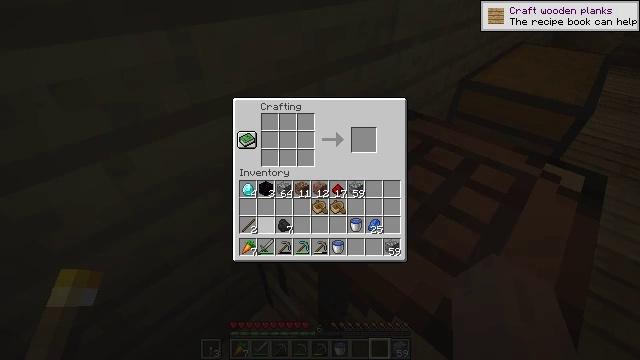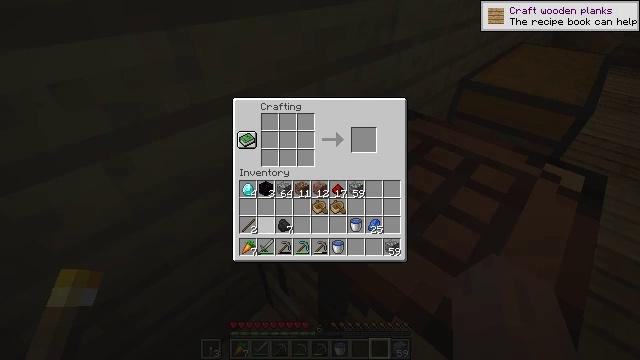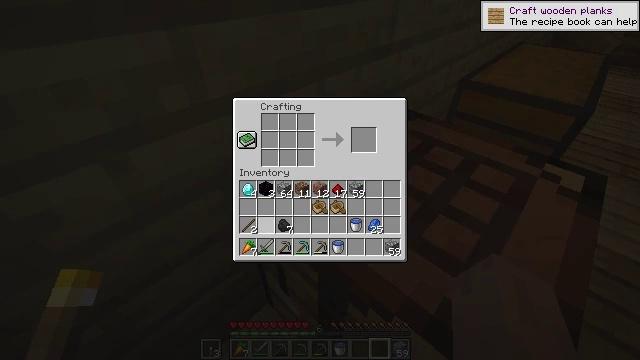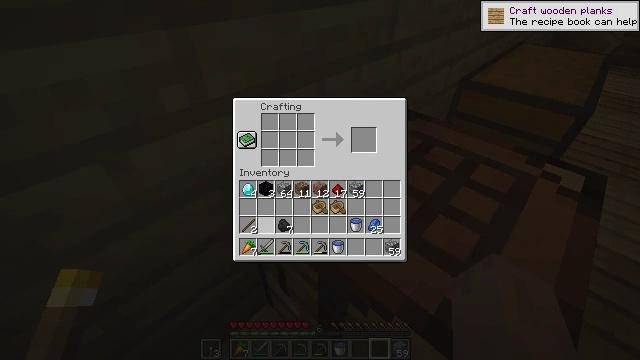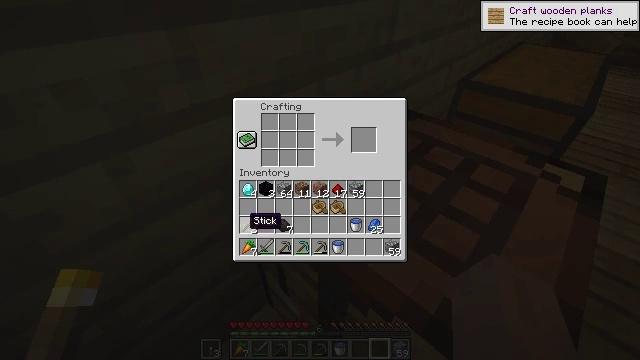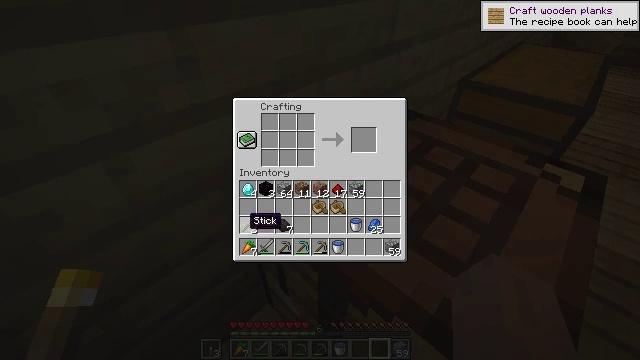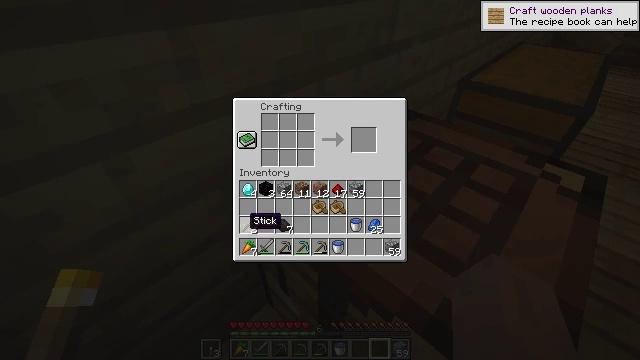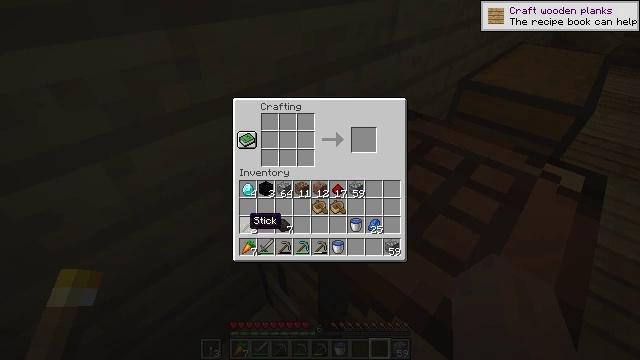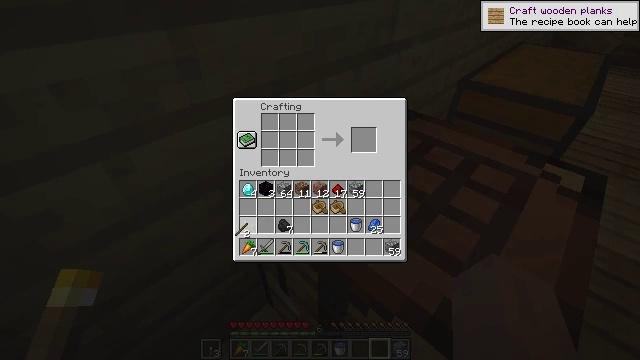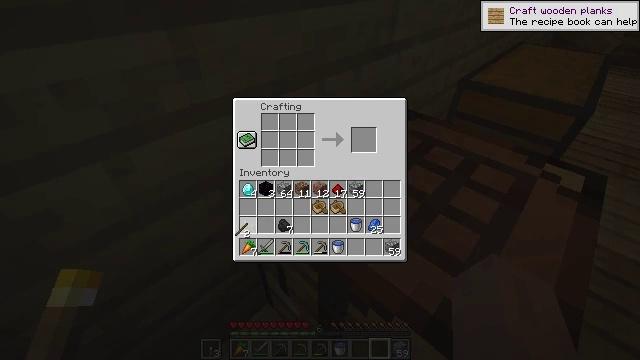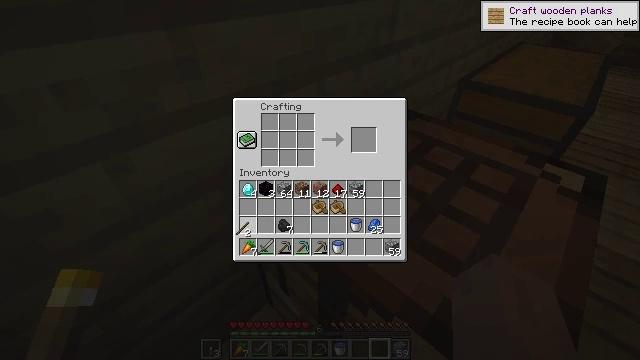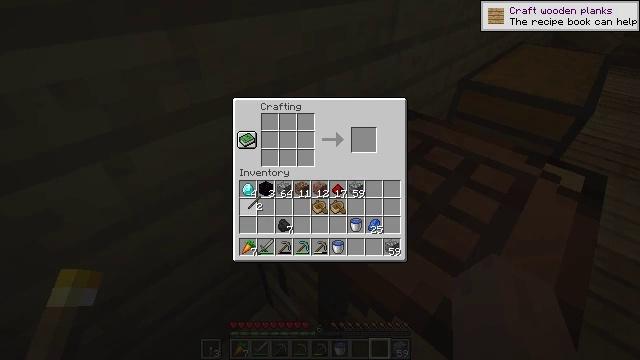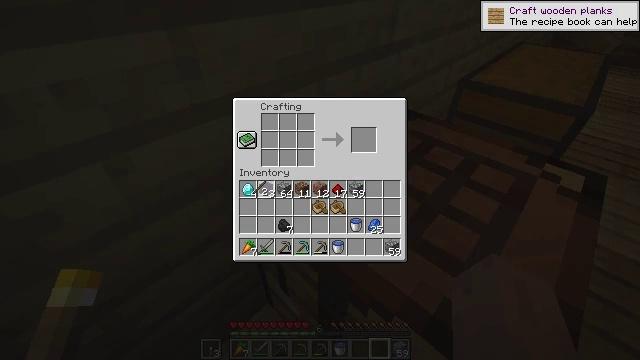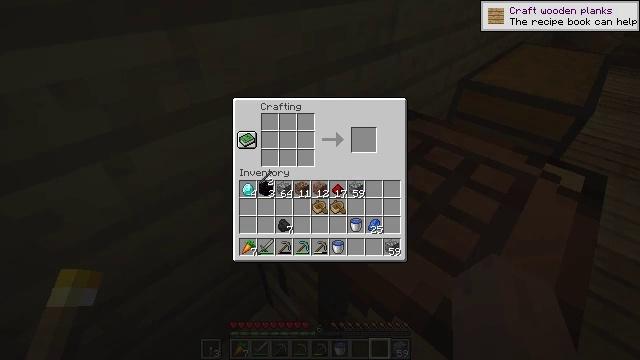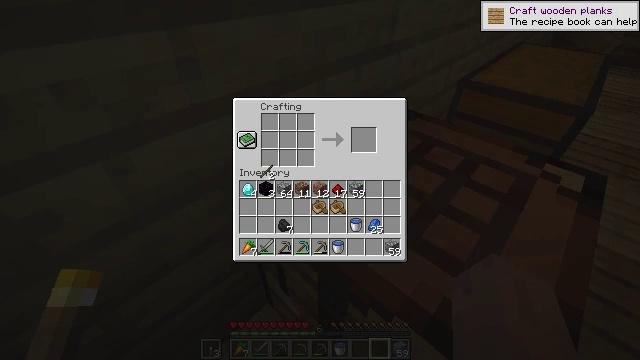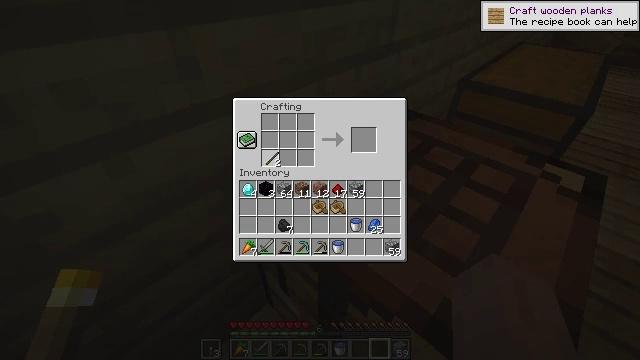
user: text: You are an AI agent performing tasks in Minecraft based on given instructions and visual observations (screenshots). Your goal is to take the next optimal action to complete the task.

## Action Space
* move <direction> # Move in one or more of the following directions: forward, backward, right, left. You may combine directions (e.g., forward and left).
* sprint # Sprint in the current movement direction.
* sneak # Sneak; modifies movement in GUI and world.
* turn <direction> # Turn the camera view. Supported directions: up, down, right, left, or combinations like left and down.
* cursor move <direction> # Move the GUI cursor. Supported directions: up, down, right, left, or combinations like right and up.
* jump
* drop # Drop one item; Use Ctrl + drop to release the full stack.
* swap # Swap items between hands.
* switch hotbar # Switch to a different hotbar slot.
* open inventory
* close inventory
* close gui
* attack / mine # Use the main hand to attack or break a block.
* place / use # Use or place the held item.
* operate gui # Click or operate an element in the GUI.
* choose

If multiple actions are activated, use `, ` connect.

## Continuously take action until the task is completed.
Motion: motion action
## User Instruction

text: Create a diamond sword using the crafting table.
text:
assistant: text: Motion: no_op
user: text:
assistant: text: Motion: no_op
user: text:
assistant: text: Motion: no_op
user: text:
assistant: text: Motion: cursor move left
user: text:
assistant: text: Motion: no_op
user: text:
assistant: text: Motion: no_op
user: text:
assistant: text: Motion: no_op
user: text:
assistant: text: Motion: operate gui
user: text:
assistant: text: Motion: operate gui
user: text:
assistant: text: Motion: no_op
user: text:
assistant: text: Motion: cursor move right and up
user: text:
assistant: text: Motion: cursor move up
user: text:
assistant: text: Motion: cursor move up
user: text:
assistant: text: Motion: no_op
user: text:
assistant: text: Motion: cursor move up
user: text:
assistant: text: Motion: no_op
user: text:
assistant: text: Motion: no_op
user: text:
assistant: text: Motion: no_op
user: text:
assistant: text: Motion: no_op
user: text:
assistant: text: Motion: no_op
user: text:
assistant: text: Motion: no_op
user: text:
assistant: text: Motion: no_op
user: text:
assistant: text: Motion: no_op
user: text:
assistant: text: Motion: no_op
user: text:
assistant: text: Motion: no_op
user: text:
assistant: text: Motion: no_op
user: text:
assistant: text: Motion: choose
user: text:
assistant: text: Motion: choose
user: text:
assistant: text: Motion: choose
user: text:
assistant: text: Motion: no_op